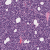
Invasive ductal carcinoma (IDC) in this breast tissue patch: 1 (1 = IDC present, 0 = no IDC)